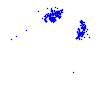
Particle: electron